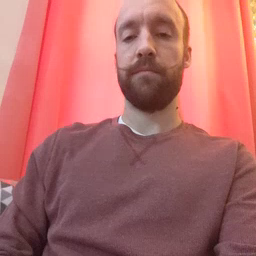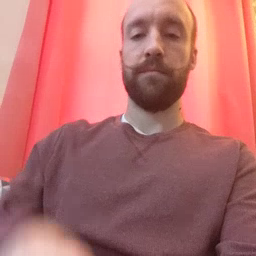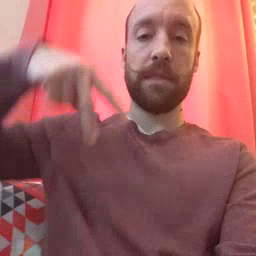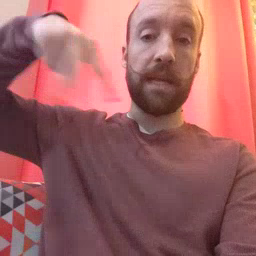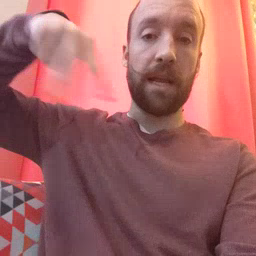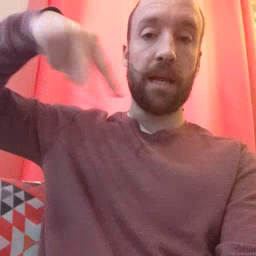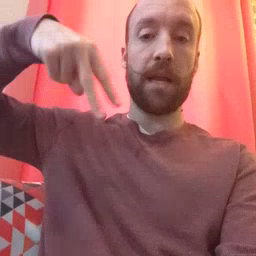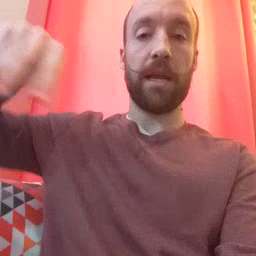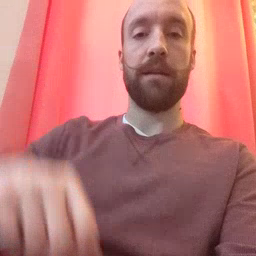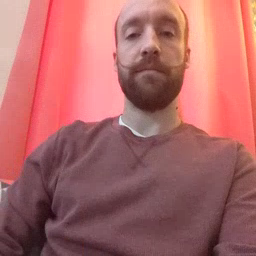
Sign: dance